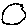
Label: circle